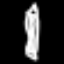
Label: pencil